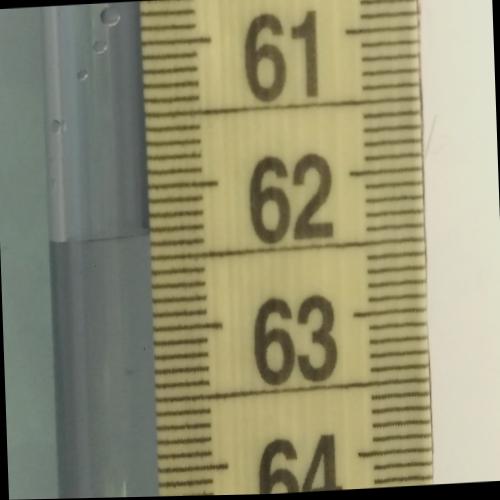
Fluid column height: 62.3 cm